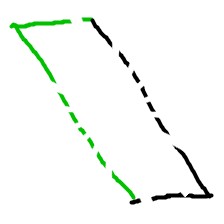
Shape: parallelogram